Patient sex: M
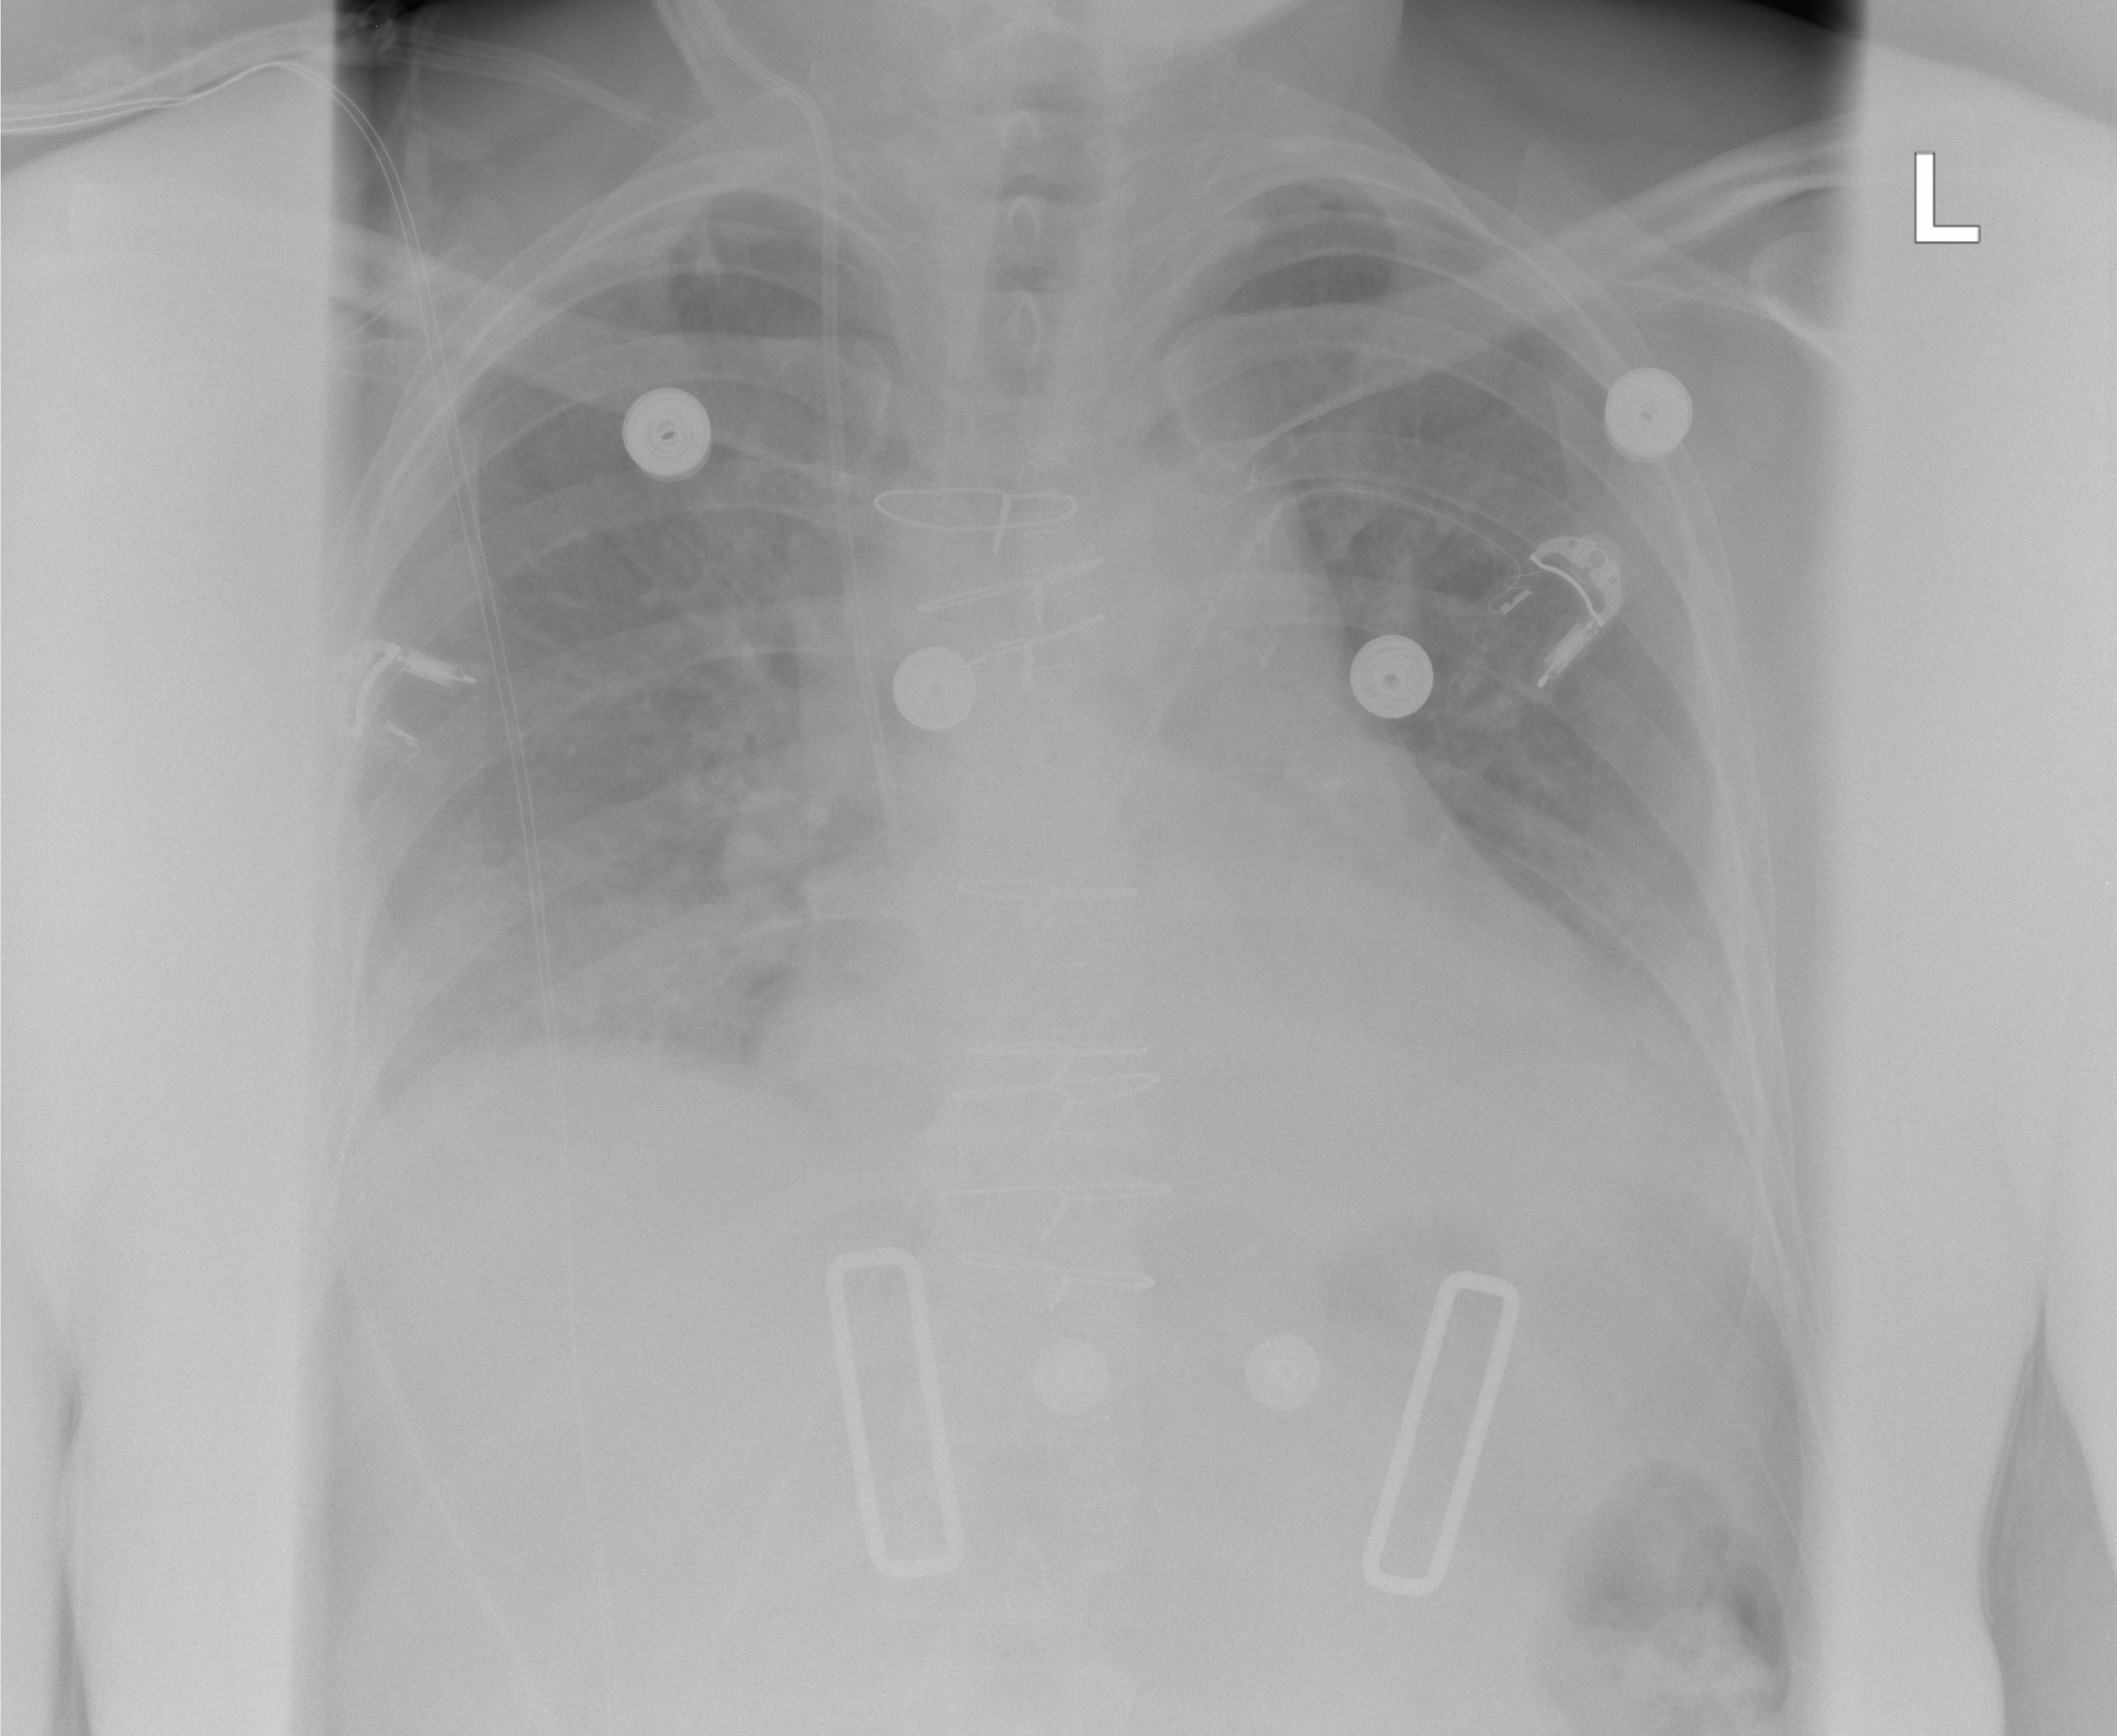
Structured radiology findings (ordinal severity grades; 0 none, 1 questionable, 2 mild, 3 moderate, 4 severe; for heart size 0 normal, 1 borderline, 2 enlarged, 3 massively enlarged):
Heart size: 2
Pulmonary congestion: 2
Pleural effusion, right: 0
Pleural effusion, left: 2
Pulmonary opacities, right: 2
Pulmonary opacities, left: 0
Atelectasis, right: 2
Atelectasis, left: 2